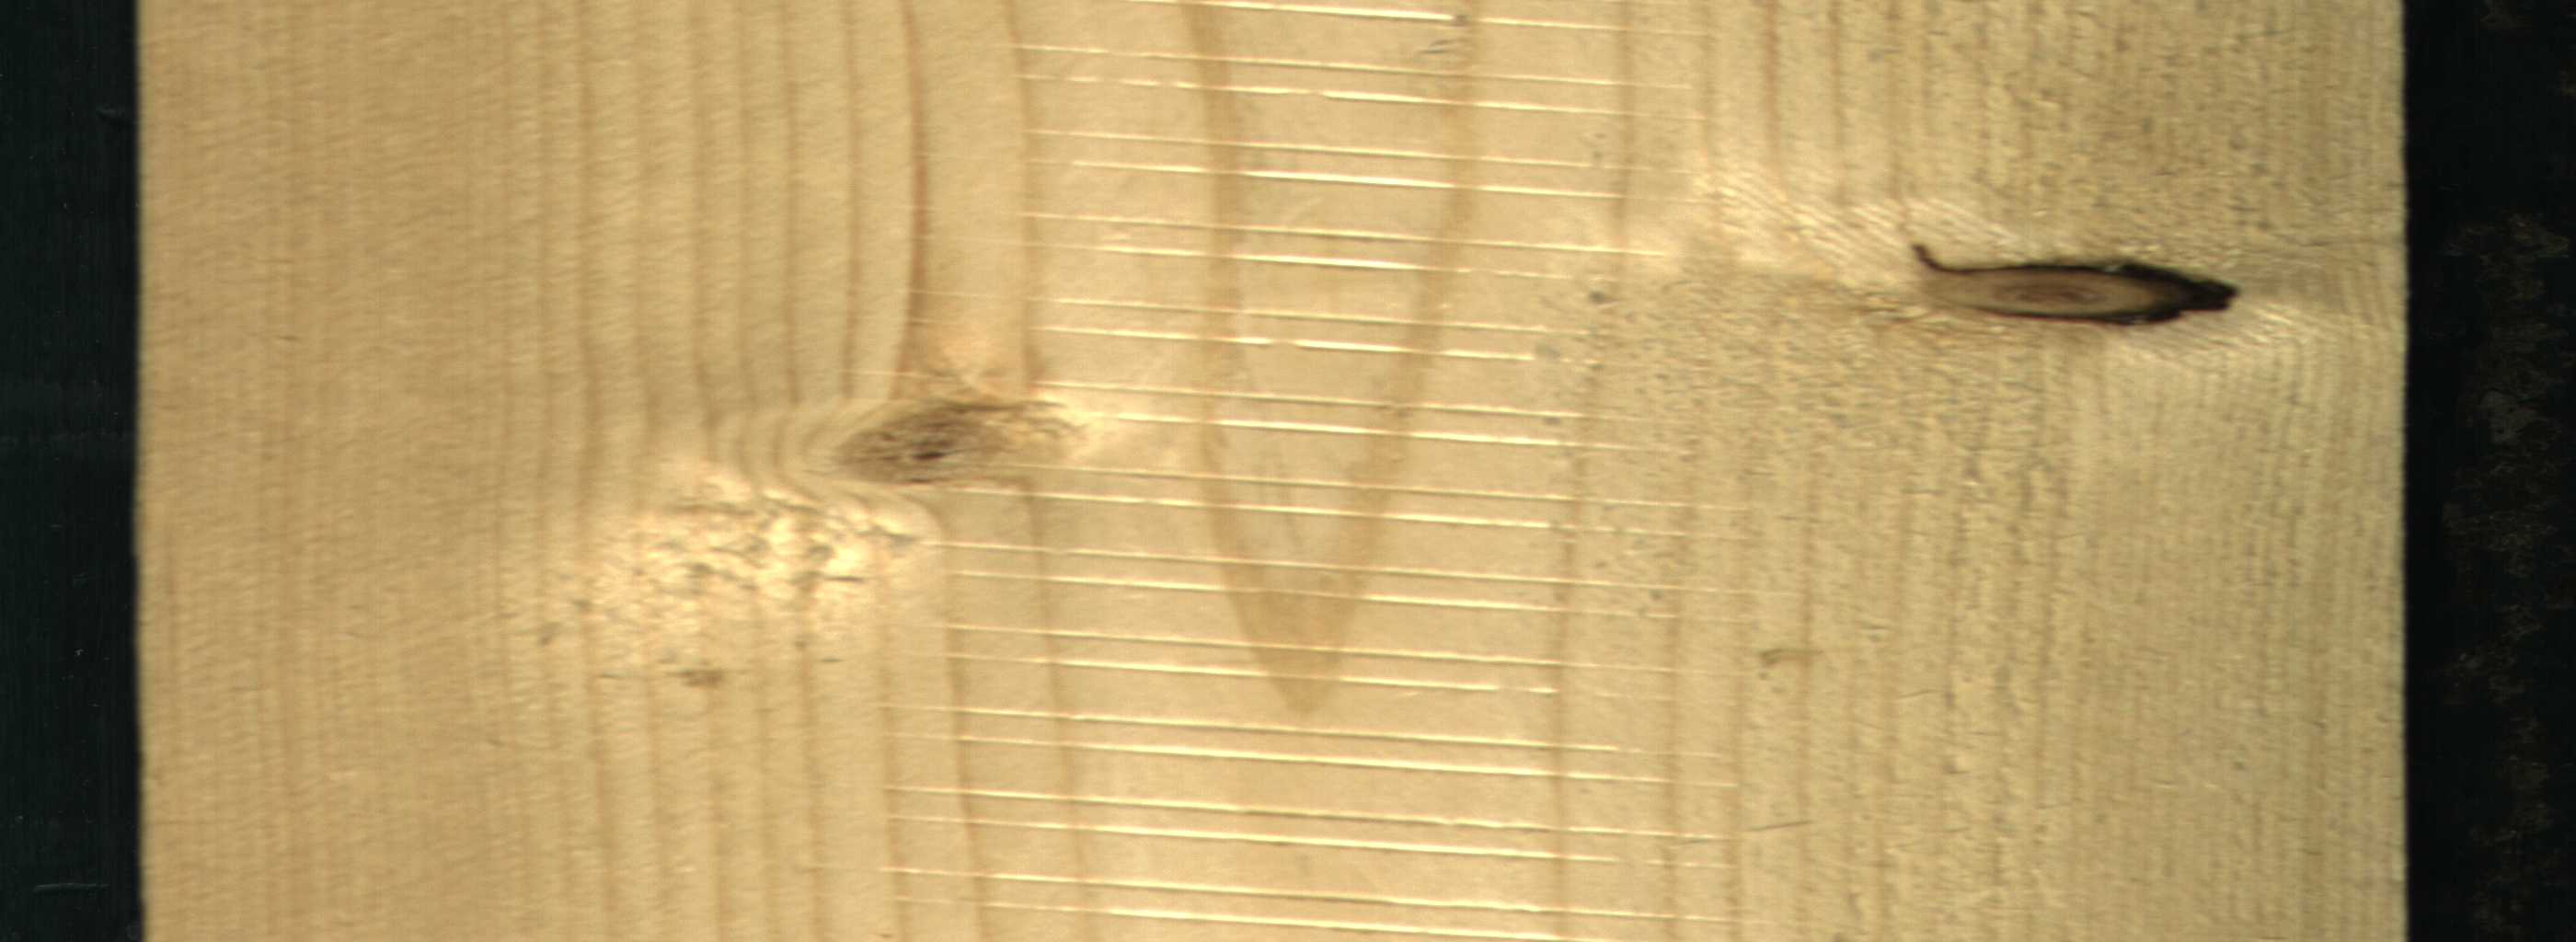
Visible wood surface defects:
Dead_Knot
Live_Knot